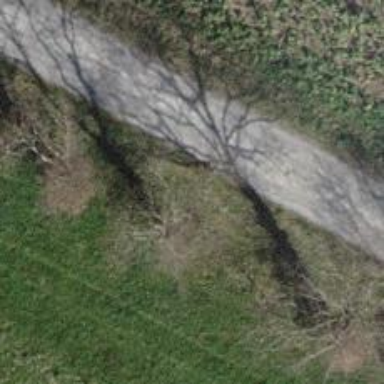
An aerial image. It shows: Broadleaved tree in natural setting.